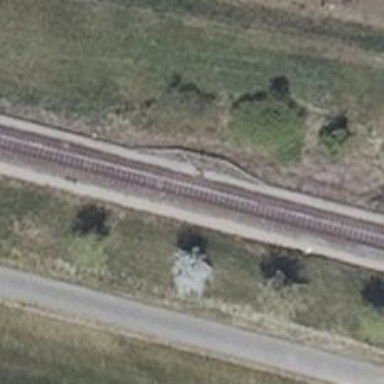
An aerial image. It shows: Railway signal.